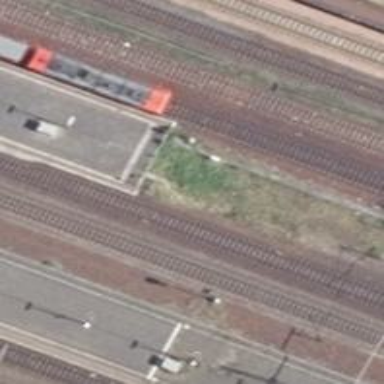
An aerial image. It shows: Railway signal.